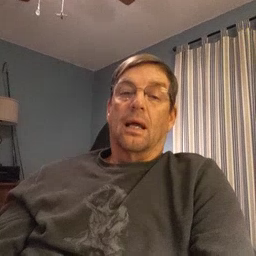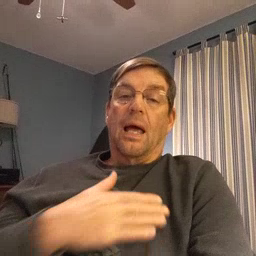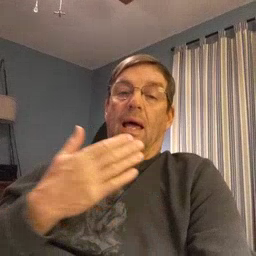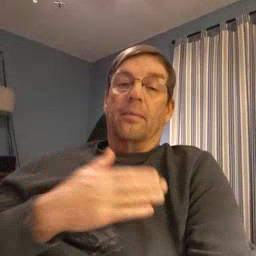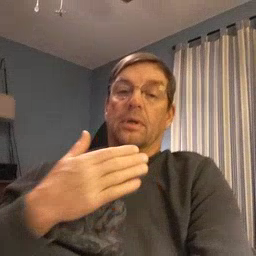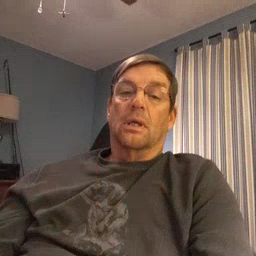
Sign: happy